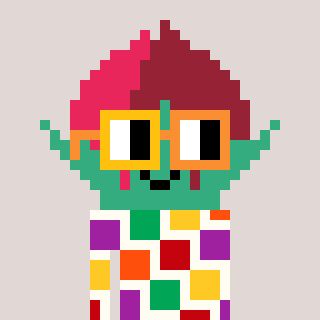
a pixel art character with square yellow and orange glasses, a rosebud-shaped head and a grayscale-colored body on a warm background